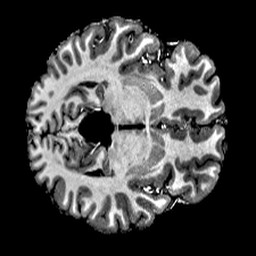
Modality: T1w
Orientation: axial
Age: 23
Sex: female
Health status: healthy
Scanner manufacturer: siemens
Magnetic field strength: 6.98 T
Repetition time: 6 s
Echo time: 0.00302 s